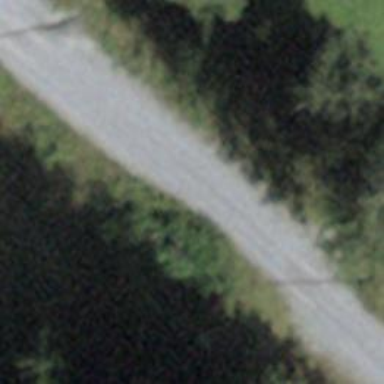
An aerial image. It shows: Gravel track with grade 3 tracktype.